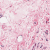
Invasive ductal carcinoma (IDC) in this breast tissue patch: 0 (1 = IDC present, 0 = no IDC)